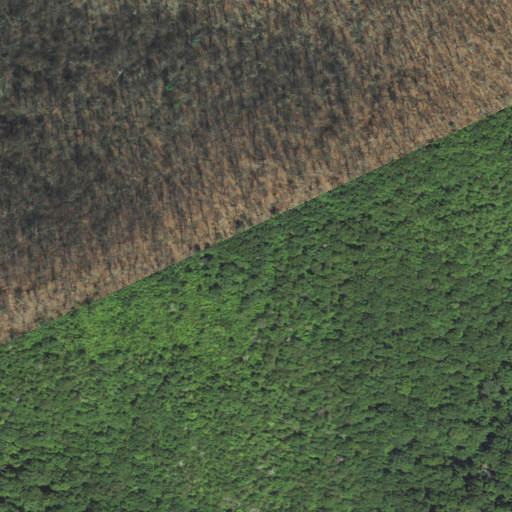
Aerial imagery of gap in Tennessee named Peels Gap containing deciduous forest, mixed forest, evergreen forest, and shrub